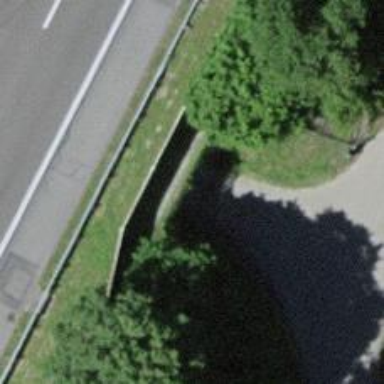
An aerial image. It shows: Footway with asphalt surface passing through tunnel.